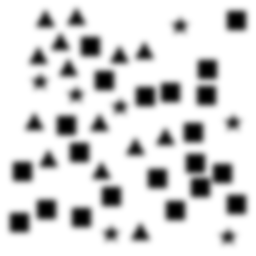
Squares: 21
Triangles: 14
Stars: 7
Total shapes: 42